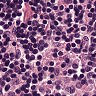
Metastatic tissue present: no